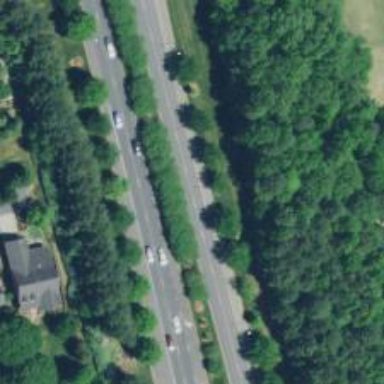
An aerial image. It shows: Trunk highway.